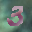
Label: 3